RGB frame:
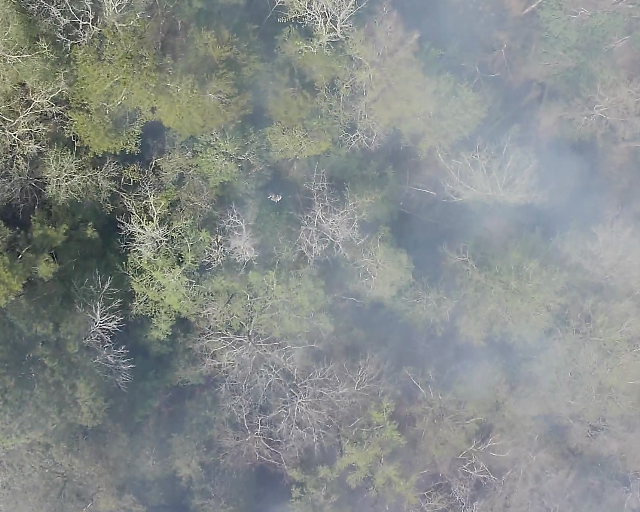
Thermal frame:
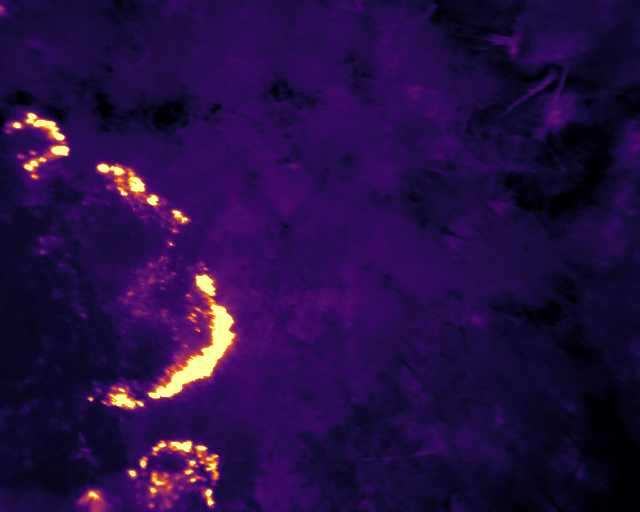
Captured: 2026-02-26 03:44:34
Pixels at or above 80 °C: 2559 (fraction of frame: 0.007809)